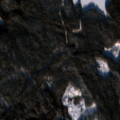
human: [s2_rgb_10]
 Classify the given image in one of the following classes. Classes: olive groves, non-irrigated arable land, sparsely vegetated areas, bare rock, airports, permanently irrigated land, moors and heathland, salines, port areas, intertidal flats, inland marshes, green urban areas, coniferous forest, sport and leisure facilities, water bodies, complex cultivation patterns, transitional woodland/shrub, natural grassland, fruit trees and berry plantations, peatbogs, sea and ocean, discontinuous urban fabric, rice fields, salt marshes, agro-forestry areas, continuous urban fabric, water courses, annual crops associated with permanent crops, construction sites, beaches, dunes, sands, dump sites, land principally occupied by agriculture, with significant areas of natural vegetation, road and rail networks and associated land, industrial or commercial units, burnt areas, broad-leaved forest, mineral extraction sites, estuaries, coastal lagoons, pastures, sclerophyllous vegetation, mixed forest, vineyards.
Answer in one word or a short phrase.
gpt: coniferous forest, mixed forest